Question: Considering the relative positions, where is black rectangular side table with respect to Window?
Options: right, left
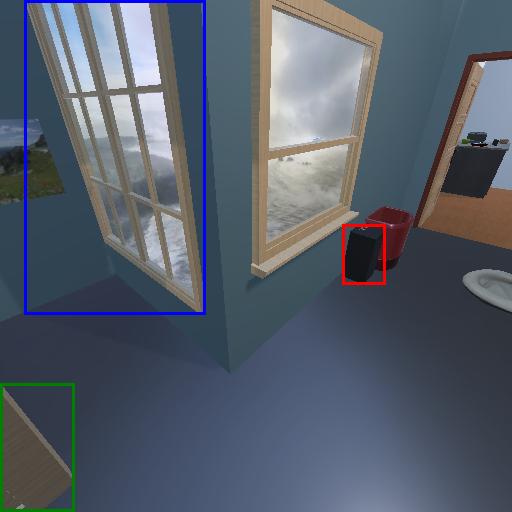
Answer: right